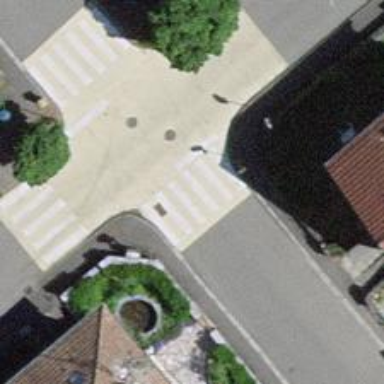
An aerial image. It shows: Uncontrolled zebra crossing on road with stop sign.